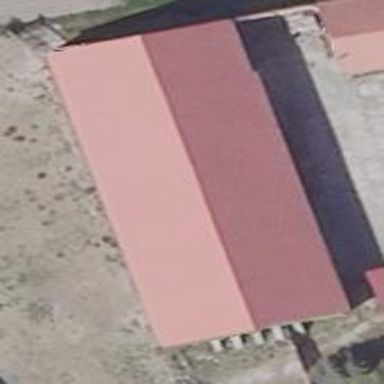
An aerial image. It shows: Gabled red roof on farm auxiliary building. The roof is oriented along the structure.